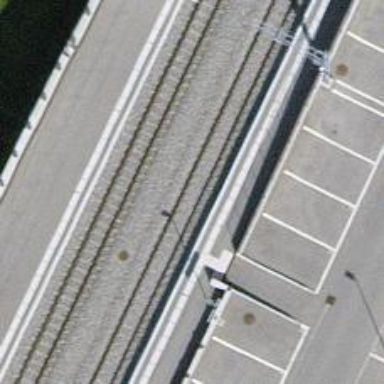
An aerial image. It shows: Narrow-gauge railway track with electrified contact line. The railway has one track.